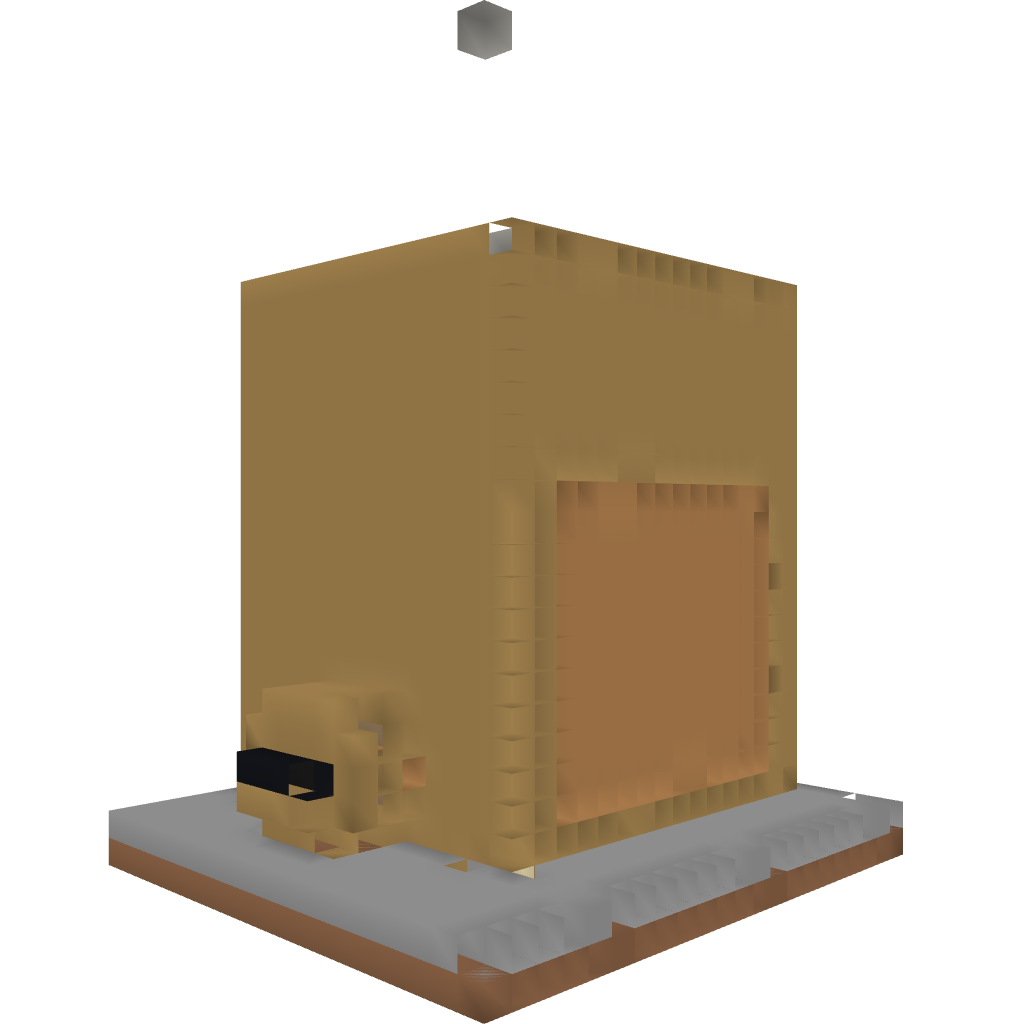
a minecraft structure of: Epic Draw my thing